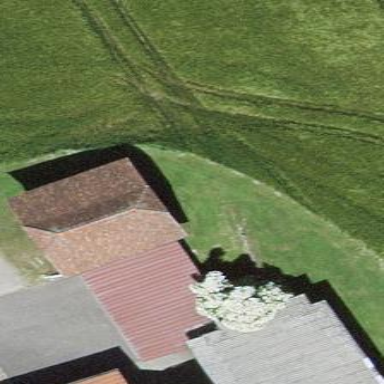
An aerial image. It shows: Barn.